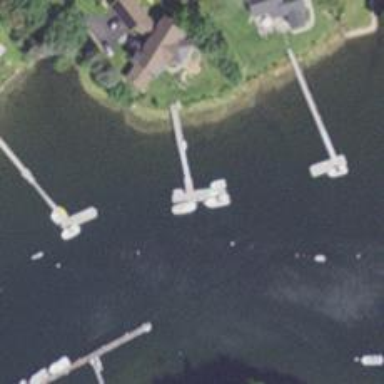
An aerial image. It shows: Man-made pier.